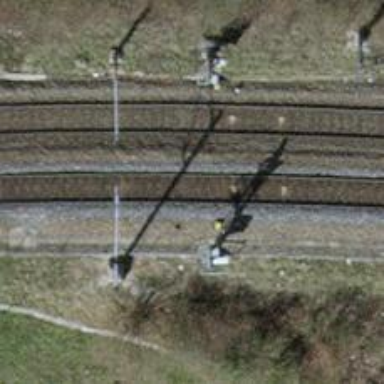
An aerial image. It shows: Railway signal.